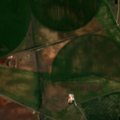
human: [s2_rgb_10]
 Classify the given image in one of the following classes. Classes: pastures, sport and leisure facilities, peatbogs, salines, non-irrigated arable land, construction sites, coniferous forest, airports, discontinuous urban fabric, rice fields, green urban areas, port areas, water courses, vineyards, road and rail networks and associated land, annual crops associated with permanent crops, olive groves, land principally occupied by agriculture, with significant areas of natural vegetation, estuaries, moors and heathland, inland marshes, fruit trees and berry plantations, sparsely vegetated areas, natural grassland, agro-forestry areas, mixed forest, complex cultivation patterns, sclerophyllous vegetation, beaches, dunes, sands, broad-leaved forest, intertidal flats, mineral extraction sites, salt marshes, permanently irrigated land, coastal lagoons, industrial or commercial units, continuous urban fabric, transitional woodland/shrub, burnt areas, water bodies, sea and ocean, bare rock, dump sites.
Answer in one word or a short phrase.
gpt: permanently irrigated land, pastures